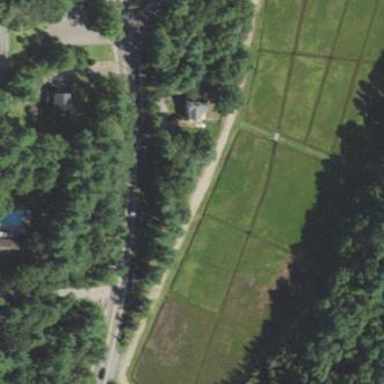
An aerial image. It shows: Orchard situated within cranberry bog wetland area.